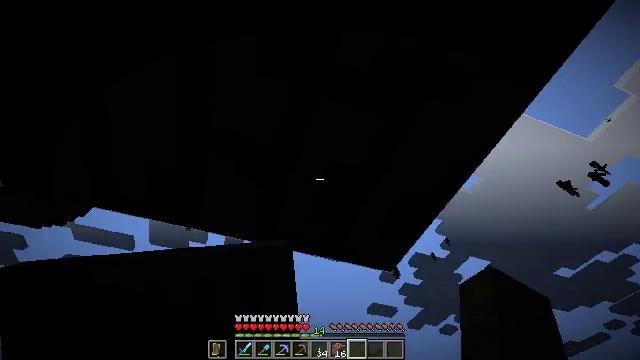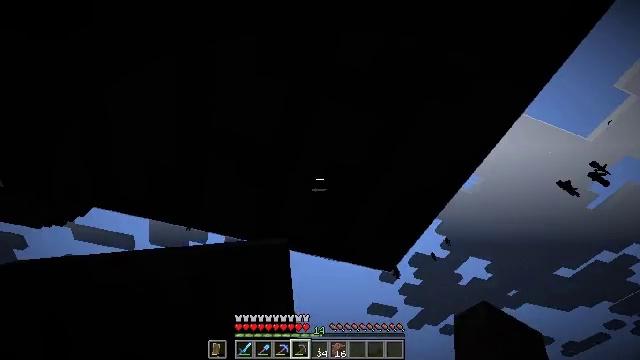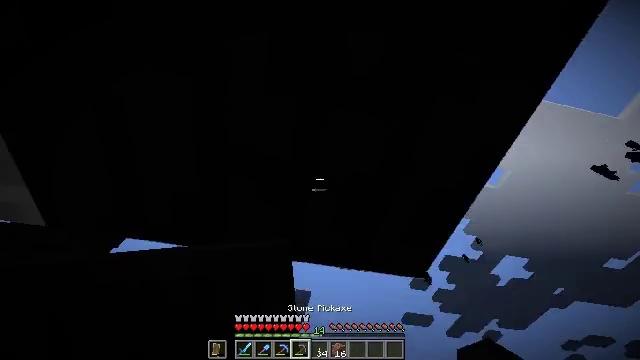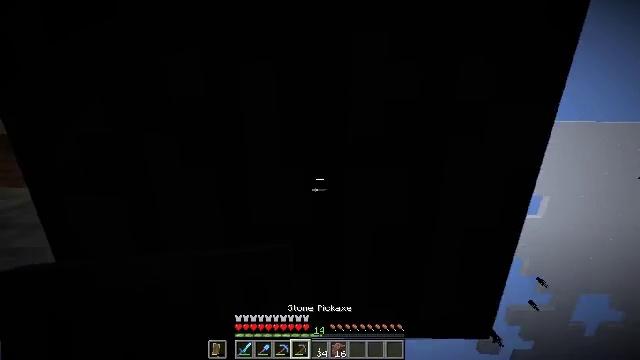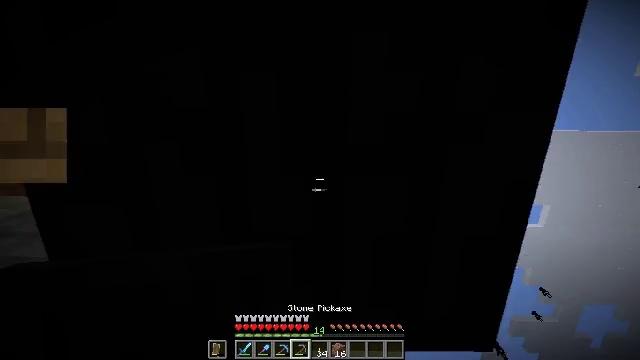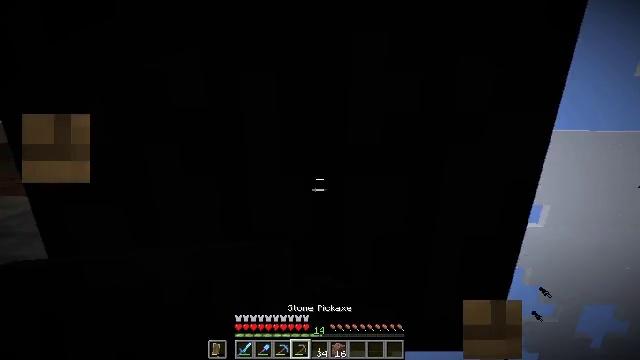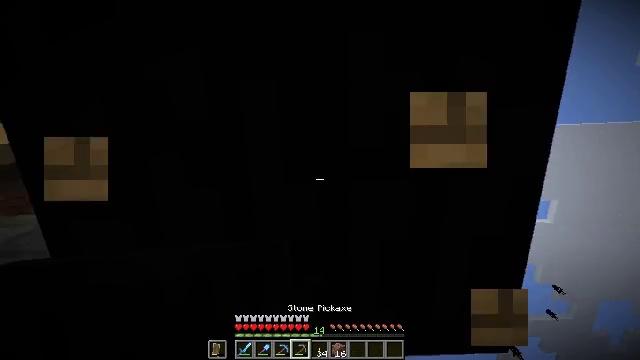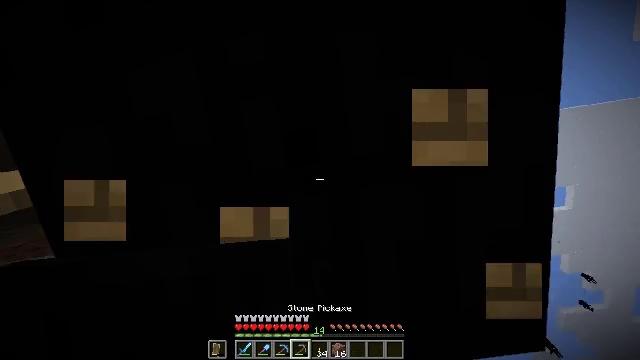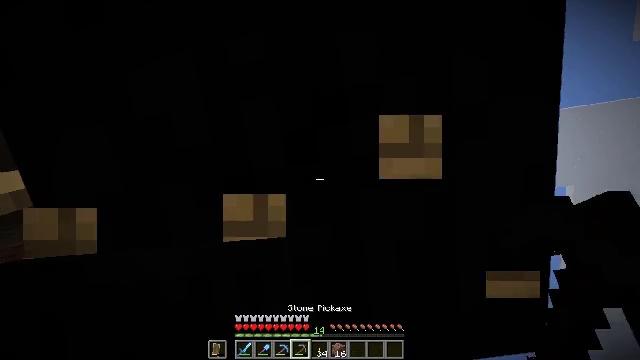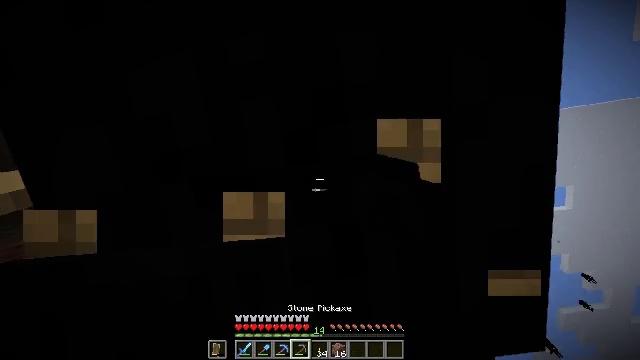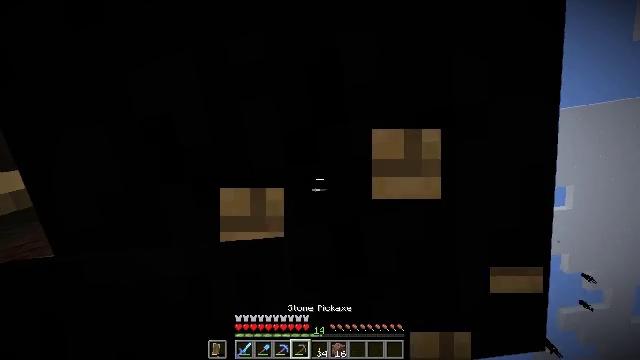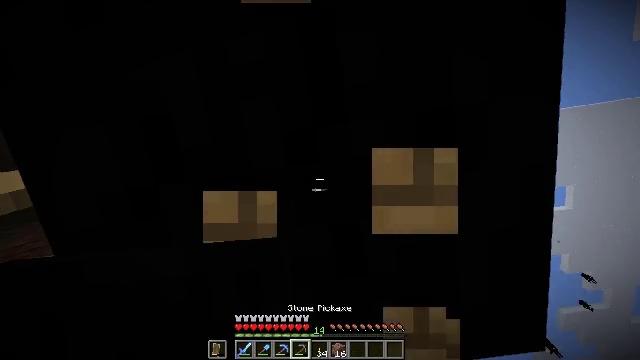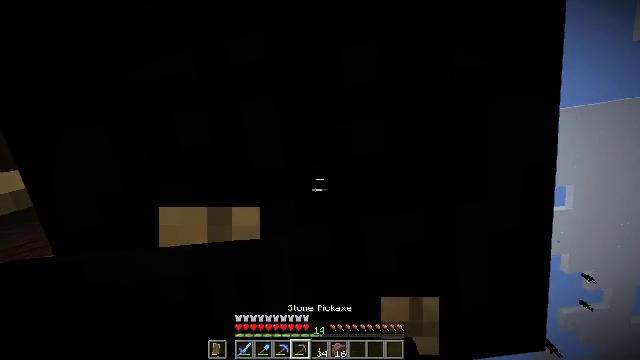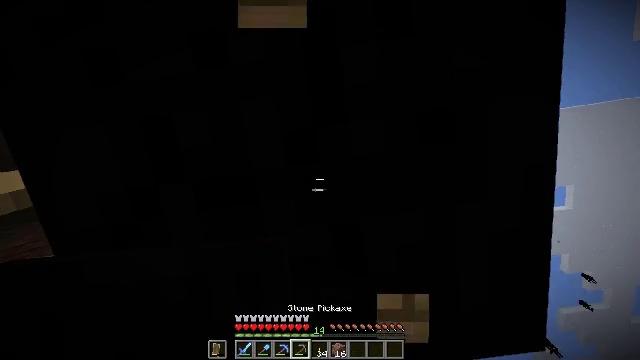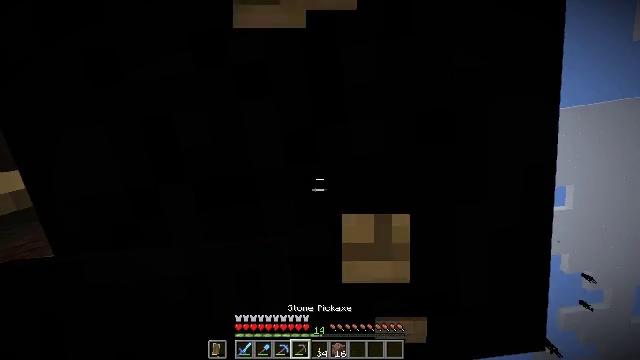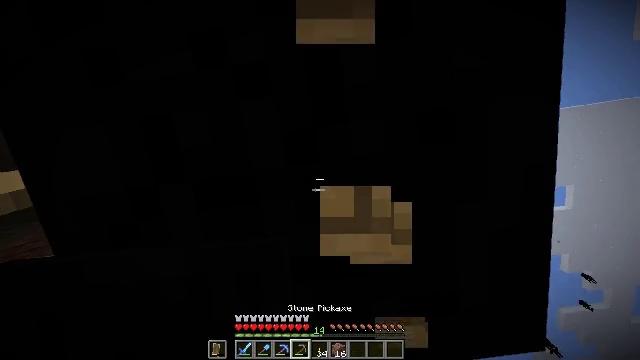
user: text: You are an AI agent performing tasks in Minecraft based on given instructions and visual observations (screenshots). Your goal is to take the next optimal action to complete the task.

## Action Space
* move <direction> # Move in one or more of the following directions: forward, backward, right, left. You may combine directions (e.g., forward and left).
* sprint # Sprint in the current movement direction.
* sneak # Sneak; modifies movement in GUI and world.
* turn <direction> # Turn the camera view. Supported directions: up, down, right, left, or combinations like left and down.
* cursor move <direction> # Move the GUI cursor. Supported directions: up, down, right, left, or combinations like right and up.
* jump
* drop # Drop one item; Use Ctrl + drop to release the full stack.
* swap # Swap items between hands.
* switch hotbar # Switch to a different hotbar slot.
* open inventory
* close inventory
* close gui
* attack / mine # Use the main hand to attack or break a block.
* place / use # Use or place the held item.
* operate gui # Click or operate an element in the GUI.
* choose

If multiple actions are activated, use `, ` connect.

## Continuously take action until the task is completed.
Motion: motion action
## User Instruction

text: Attack the piston head to remove it.
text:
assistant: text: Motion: switch to hotbar 4
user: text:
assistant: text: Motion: turn left and up, switch to hotbar 4
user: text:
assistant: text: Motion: turn left and up
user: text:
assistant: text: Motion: turn up, attack / mine
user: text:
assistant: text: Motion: attack / mine
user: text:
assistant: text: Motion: turn left and up, attack / mine
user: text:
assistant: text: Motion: turn left and up, attack / mine
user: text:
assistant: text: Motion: attack / mine
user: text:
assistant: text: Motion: attack / mine
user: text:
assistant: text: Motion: attack / mine
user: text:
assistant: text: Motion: attack / mine
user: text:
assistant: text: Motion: attack / mine
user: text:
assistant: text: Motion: attack / mine
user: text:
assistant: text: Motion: attack / mine
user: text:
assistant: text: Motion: attack / mine
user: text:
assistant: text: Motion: attack / mine
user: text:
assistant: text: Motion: attack / mine
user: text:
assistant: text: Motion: attack / mine
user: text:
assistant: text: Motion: attack / mine
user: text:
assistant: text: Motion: attack / mine
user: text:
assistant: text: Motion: attack / mine
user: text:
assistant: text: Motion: no_op